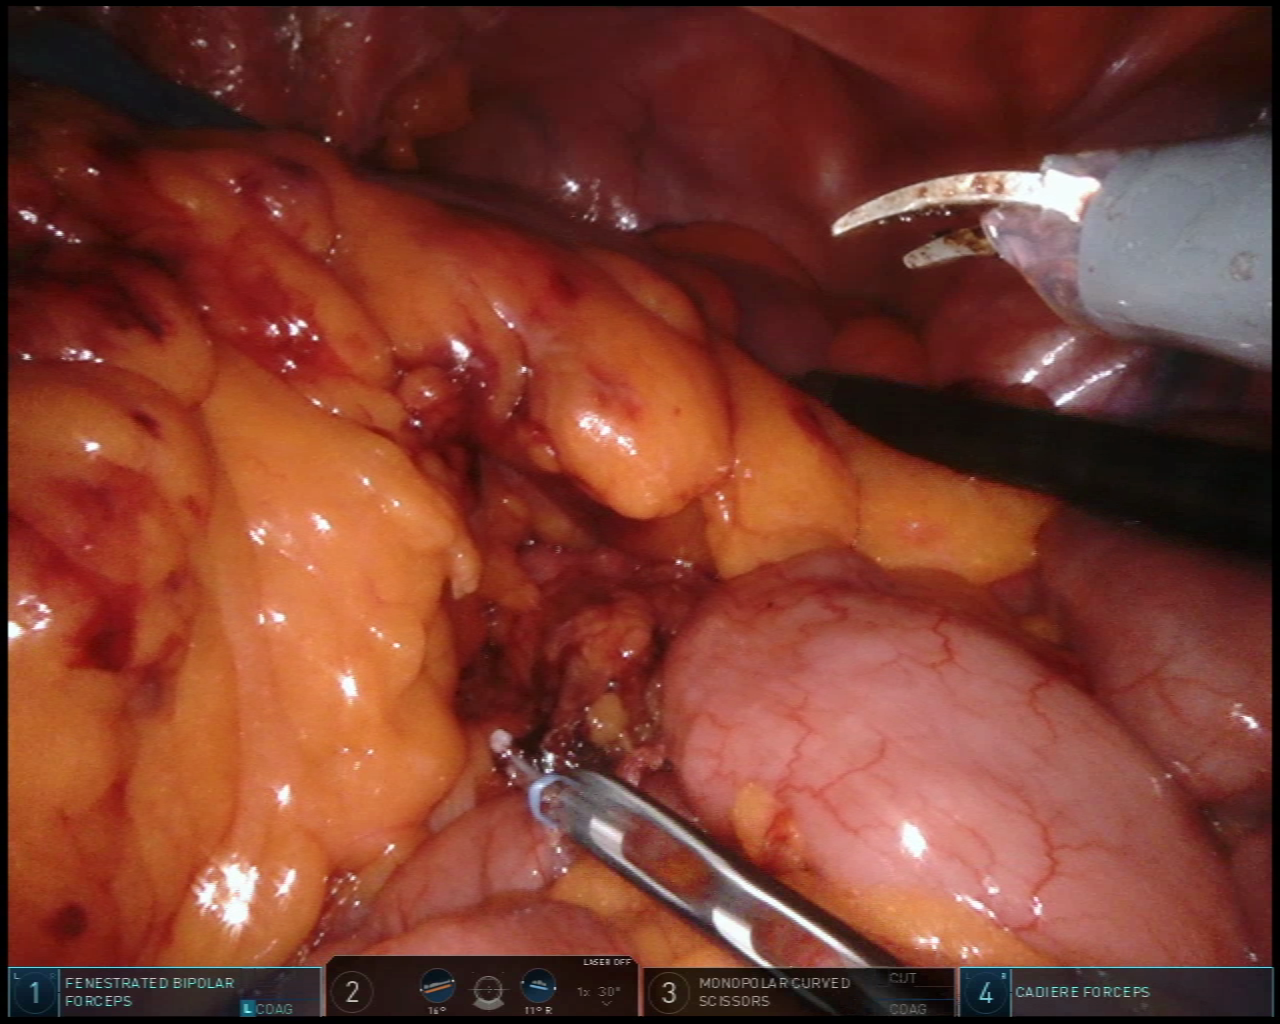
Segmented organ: abdominal_wall
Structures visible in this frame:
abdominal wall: yes
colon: yes
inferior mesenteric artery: no
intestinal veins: no
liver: no
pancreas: no
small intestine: yes
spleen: no
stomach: no
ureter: no
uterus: no
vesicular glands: no